Field crop: maize
Growth stage: 2
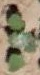
Species: chenopodium